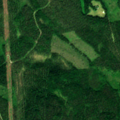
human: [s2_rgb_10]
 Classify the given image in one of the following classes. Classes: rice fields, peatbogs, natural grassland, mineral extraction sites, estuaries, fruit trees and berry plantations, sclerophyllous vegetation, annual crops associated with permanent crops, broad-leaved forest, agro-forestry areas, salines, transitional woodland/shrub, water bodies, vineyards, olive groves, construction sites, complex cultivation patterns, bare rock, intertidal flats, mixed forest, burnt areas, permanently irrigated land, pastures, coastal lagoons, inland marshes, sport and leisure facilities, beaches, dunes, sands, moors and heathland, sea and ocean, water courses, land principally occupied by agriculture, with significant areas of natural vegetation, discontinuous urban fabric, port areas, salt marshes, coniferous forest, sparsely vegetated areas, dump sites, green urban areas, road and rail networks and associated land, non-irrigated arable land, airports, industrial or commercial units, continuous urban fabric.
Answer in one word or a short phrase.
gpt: coniferous forest, mixed forest